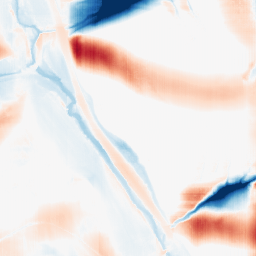
Category: morphological
Decomposition family: morphological_square
Decomposition parameters: operation: average
size: 50
Upsampling method: fft_zeropad
Upsampling parameters: scale: 8
Upsampling scale: 8